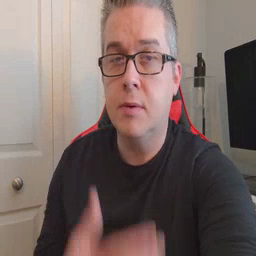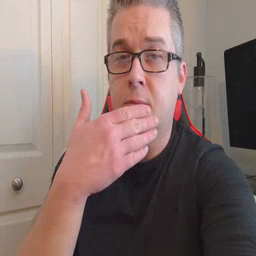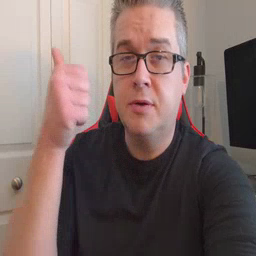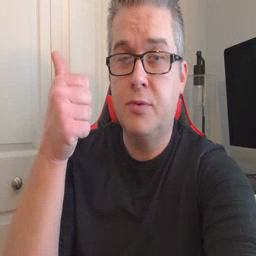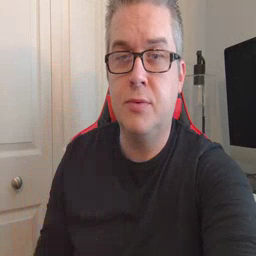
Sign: better